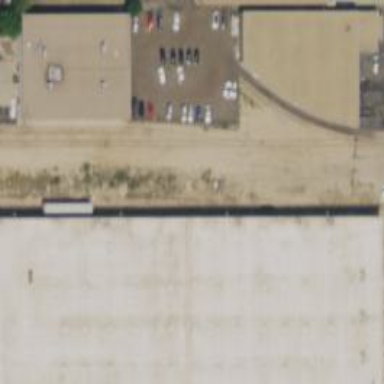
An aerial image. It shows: Railway siding for service.